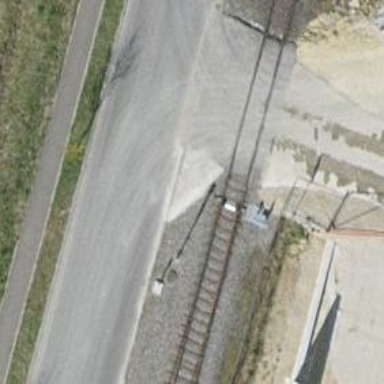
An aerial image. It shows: Railway switch.